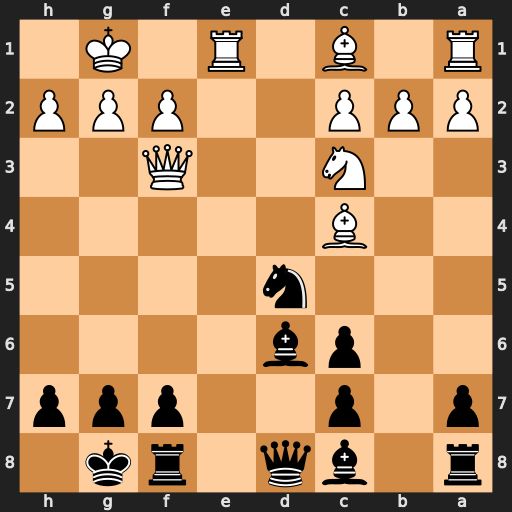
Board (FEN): r1bq1rk1/p1p2ppp/2pb4/3n4/2B5/2N2Q2/PPP2PPP/R1B1R1K1
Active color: b
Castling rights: -
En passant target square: -
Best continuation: Qh4 h3 Qxc4